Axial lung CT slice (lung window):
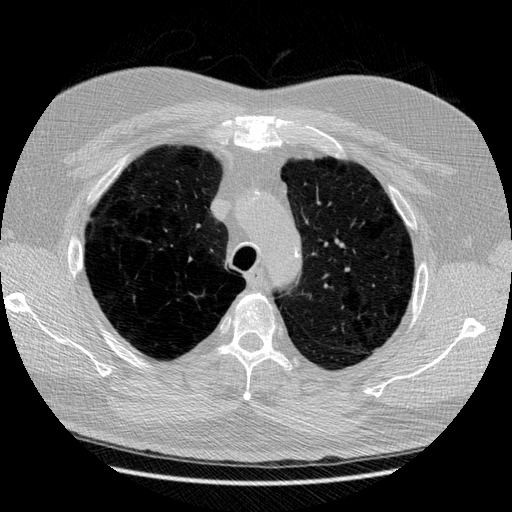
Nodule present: no